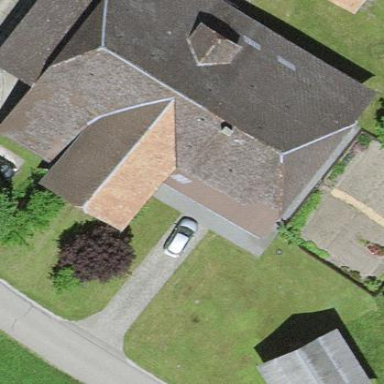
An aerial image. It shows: Farm building.